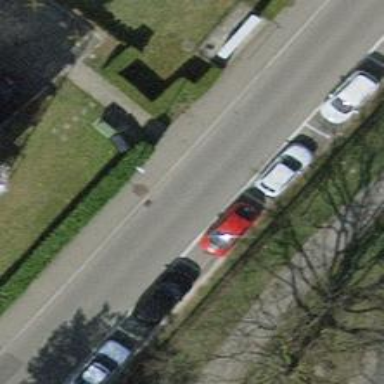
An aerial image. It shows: Footway surfaced with paving stones.